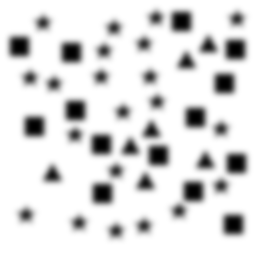
Squares: 14
Triangles: 7
Stars: 21
Total shapes: 42